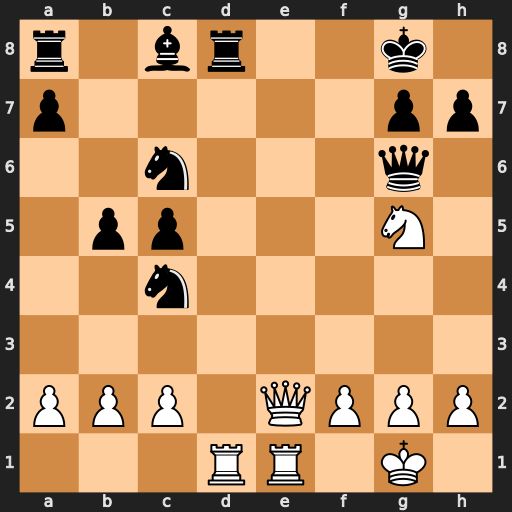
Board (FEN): r1br2k1/p5pp/2n3q1/1pp3N1/2n5/8/PPP1QPPP/3RR1K1
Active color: w
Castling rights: -
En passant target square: -
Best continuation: Rxd8+ Nxd8 Qe8+ Qxe8 Rxe8#